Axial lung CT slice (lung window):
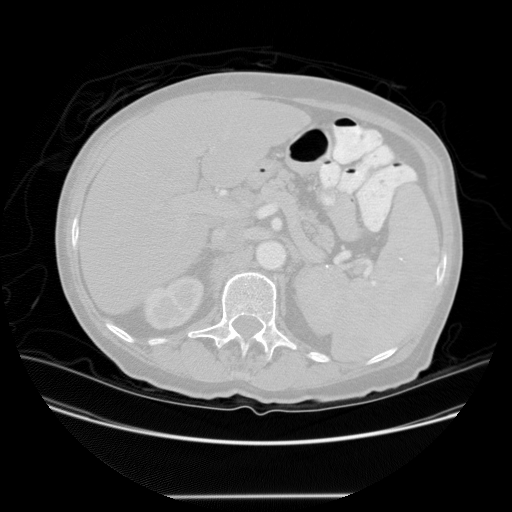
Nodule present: no